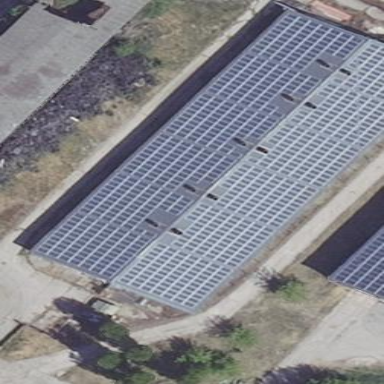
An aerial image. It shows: Small solar photovoltaic panel generator inside building.